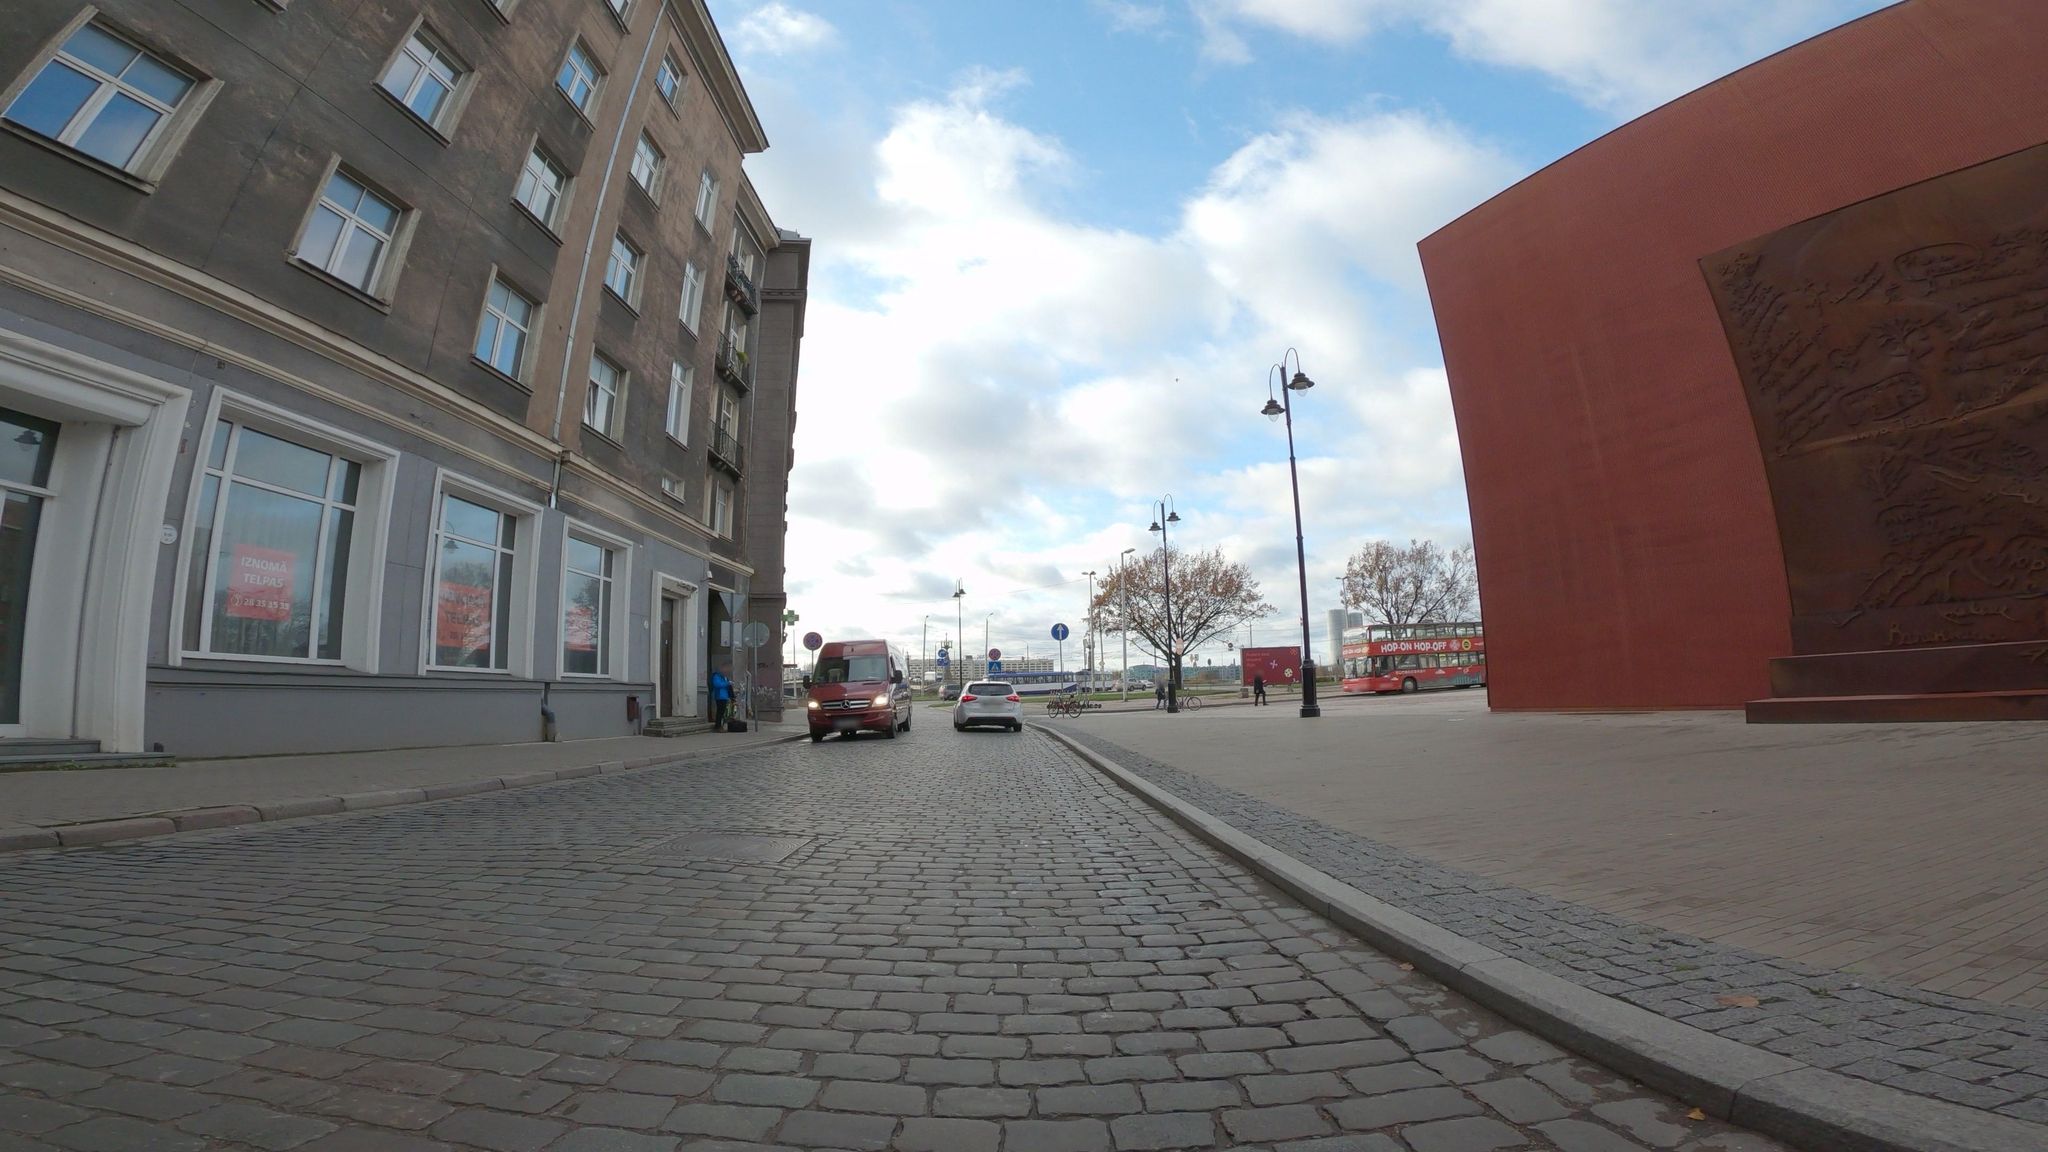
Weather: clear
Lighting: day
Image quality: good
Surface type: walking surface
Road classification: living_street
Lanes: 2
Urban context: urban centre
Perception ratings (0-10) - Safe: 5.09, Lively: 8.21, Beautiful: 8.1, Boring: 3.56, Depressing: 4.56, Wealthy: 5.36